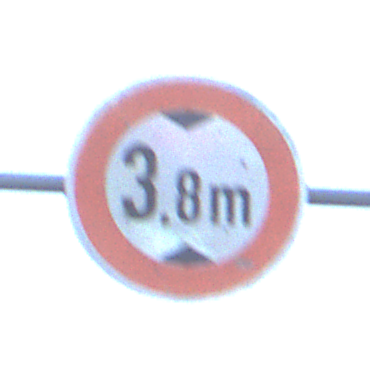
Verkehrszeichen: TatsaechlicheHoehe
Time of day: Dawn
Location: Outdoor (Urban)
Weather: Clear
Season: NotSpecified
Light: Natural